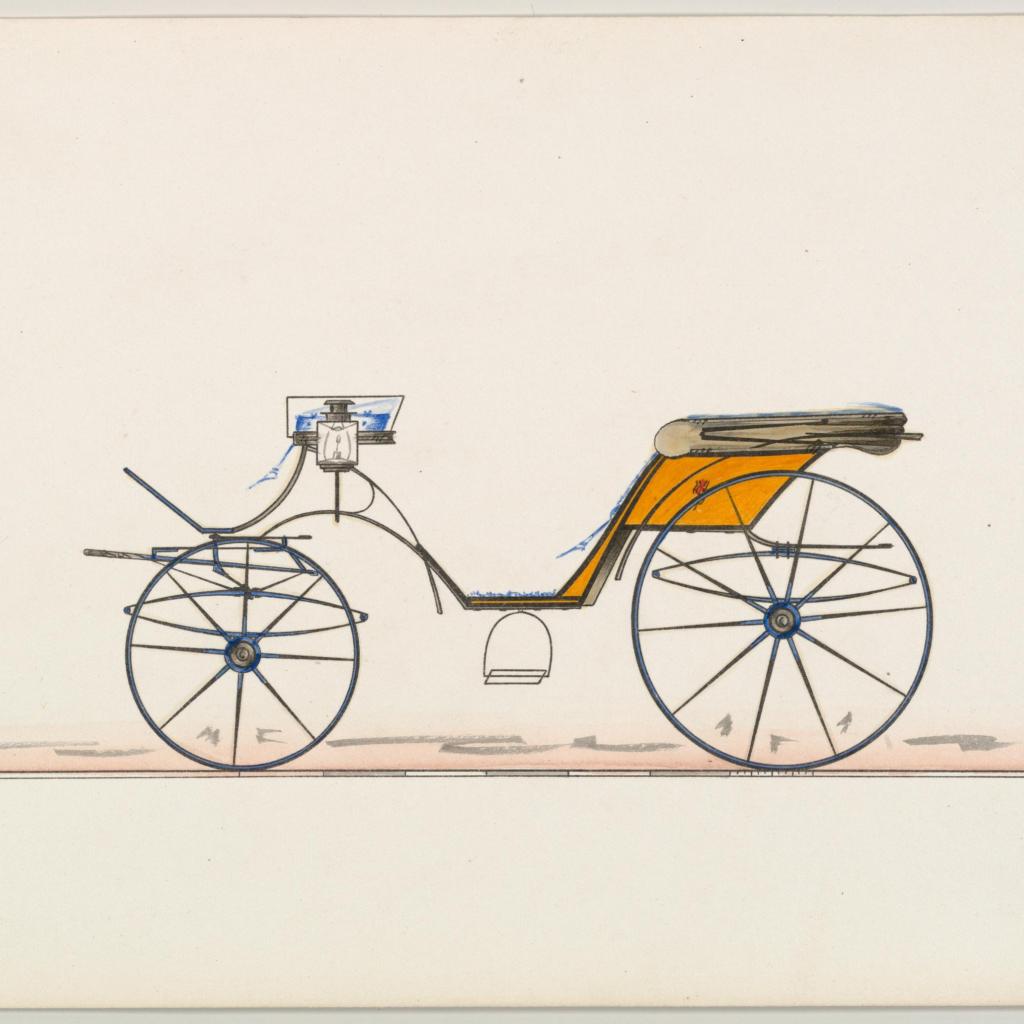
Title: Victoria (unnumbered)
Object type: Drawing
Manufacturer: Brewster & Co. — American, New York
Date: ca. 1870
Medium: Pen and black ink, watercolor and gouache
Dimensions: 6 x 9 1/8 in. (15.2 x 23.2 cm)
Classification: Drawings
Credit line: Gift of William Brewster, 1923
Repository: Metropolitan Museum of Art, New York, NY